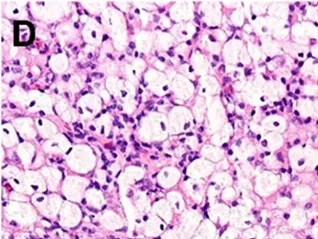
Imaging of a patient with systemic manifestation of ALK-positive Histiocytosis. (D) Lesions resemble xanthoma-like structures with the proliferation of foam-like tissue cells characterized by large cell volumes, irregularly folded or lobulated nuclei, and fine nuclear chromatin.
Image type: pathology (h&e)